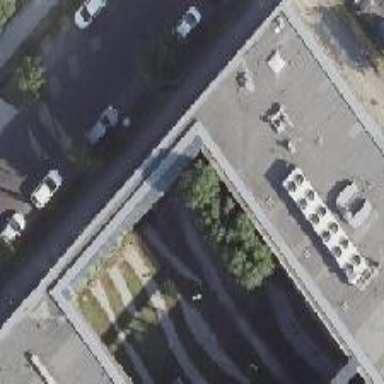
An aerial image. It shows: Part of building is shown in the image.